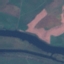
Land use / land cover: River